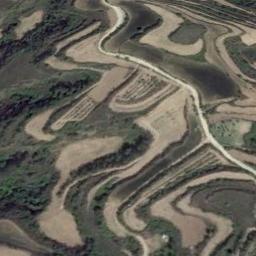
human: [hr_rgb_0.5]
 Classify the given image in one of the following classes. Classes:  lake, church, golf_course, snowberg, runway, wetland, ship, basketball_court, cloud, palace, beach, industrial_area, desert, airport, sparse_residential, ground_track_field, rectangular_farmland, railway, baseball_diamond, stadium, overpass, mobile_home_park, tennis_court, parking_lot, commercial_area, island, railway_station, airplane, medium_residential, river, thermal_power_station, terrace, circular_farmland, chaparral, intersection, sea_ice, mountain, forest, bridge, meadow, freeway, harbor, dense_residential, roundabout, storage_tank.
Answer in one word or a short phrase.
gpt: terrace